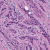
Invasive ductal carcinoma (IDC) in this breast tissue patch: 1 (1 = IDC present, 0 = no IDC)